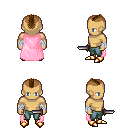
a pixel art fantasy rpg character, male body template, human, tanned skin, pink cape, teal pants, brown short mohawk hairstyle, white cloth bandages, gold boots, dagger, four views (front, back, left, right), 2x2 character sprite sheet, small pixel art, hard edges, no anti-aliasing